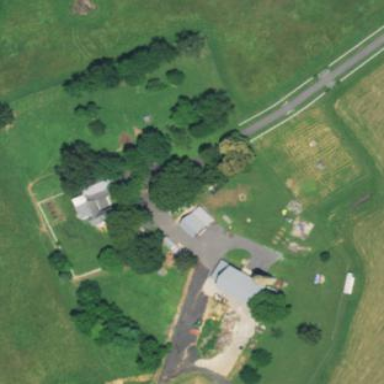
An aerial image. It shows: Farmyard area.